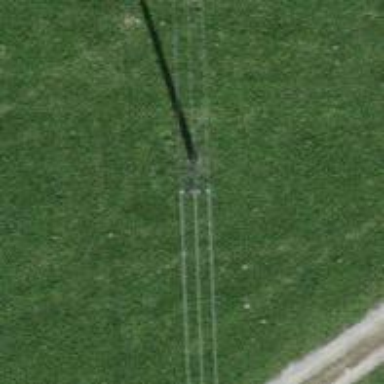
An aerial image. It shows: Power pole.